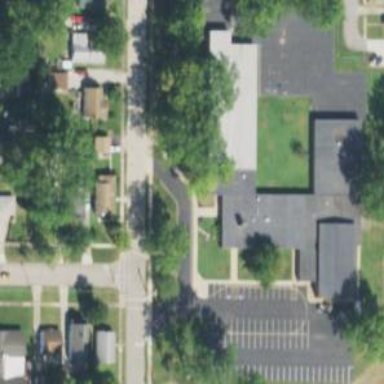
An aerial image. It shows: School.